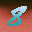
Label: 8